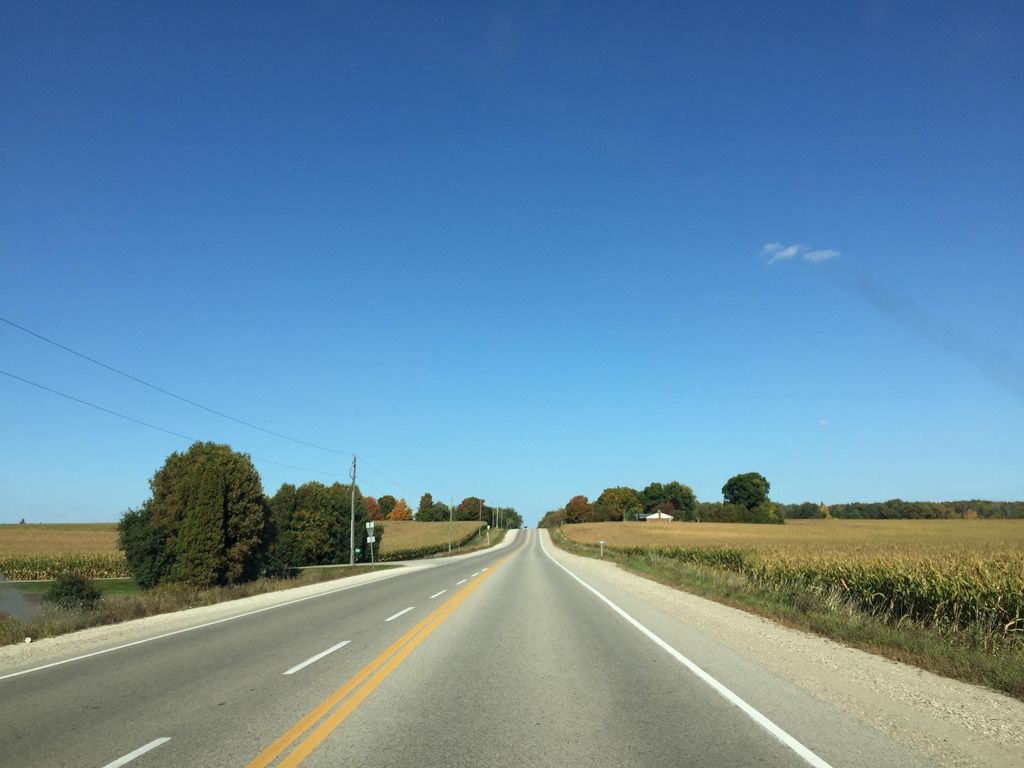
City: kitchener-waterloo